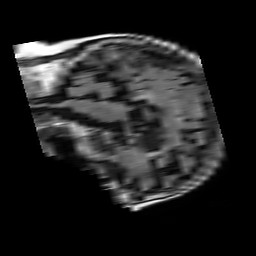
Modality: FLAIR
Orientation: sagittal
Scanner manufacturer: philips
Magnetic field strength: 1.5 T
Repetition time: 10 s
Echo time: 0.11 s